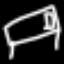
Label: bed